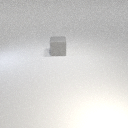
large gray rubber cube